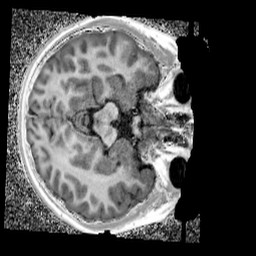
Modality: UNIT1_denoised
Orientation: axial
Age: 9
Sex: male
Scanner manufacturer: siemens
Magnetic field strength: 3 T
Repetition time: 4 s
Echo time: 0.00299 s